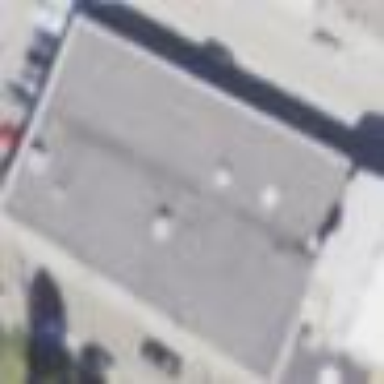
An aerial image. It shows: Variety store located in building.